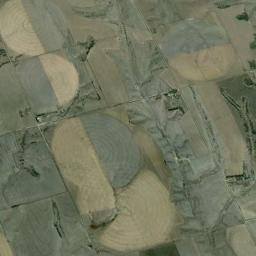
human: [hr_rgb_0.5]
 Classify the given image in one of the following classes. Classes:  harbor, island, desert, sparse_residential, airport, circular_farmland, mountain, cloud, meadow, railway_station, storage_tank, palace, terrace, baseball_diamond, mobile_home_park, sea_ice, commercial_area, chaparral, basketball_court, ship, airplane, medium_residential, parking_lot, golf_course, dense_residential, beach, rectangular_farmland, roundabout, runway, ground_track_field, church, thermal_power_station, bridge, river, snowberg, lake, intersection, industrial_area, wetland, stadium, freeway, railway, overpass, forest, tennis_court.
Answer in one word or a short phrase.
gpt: circular_farmland